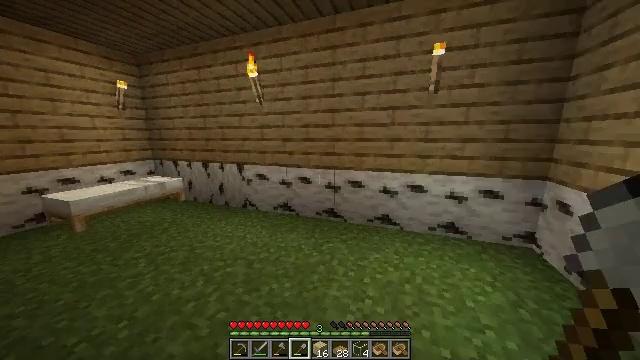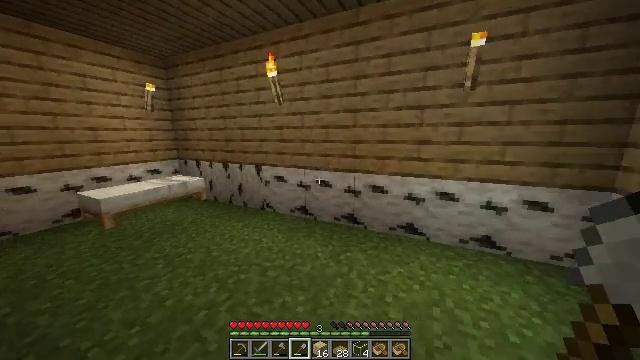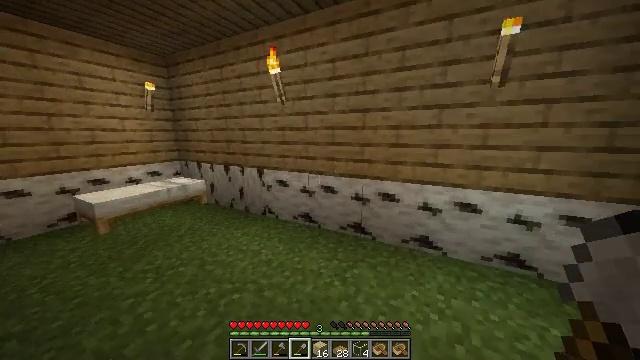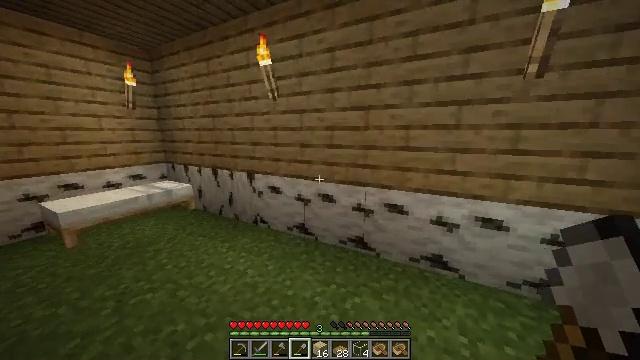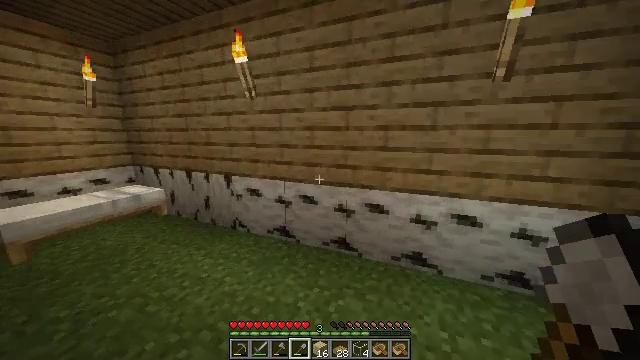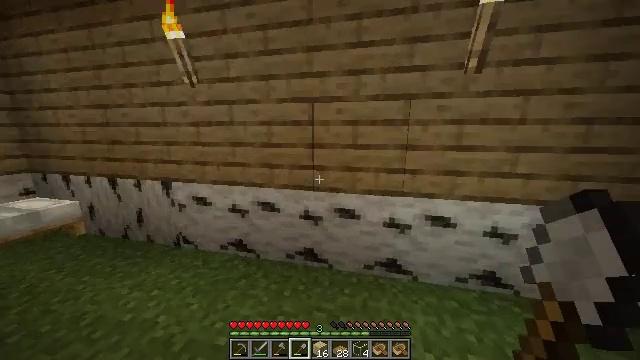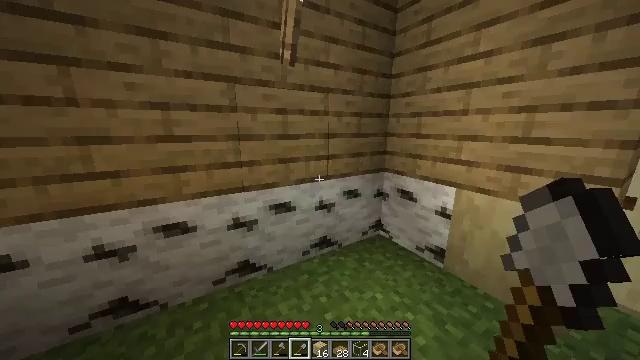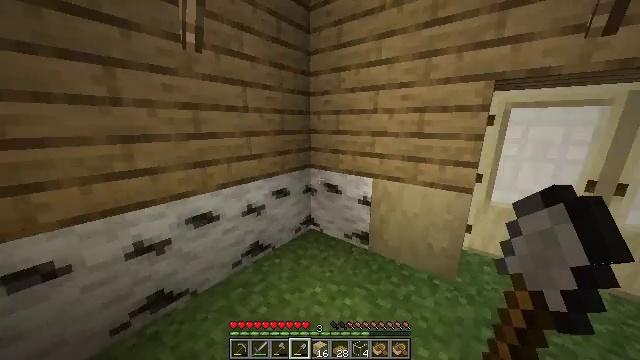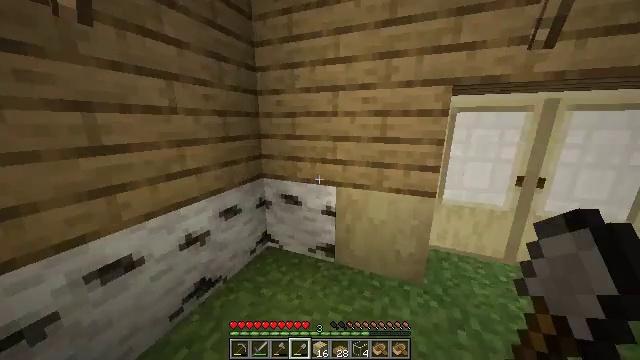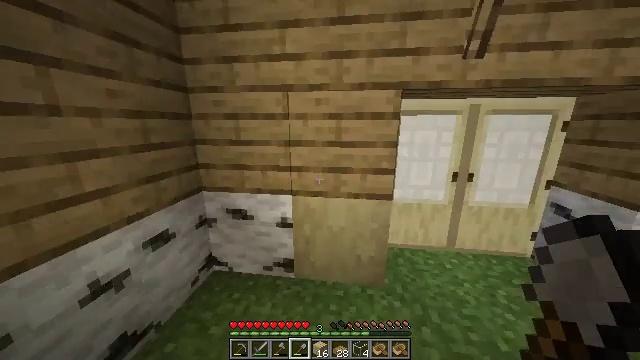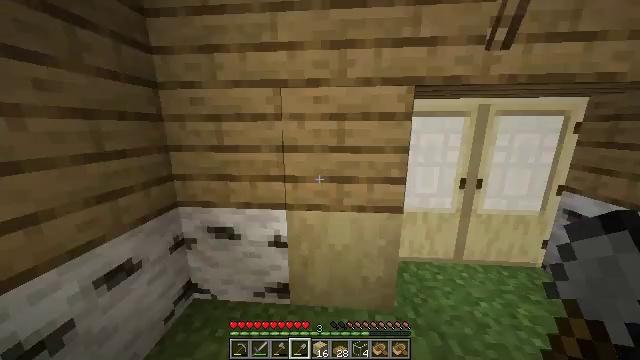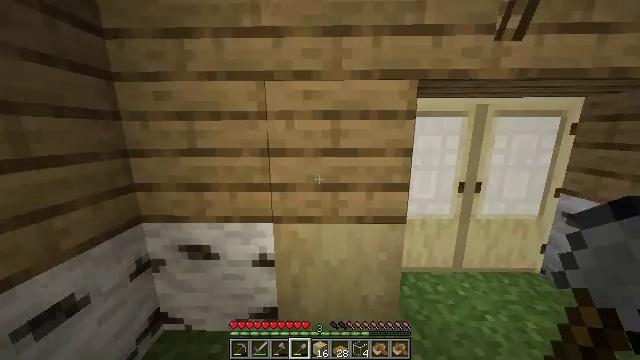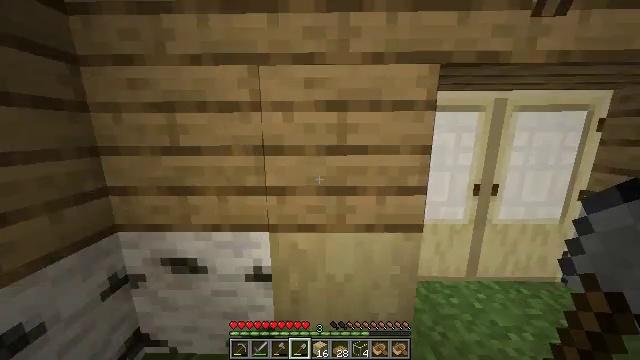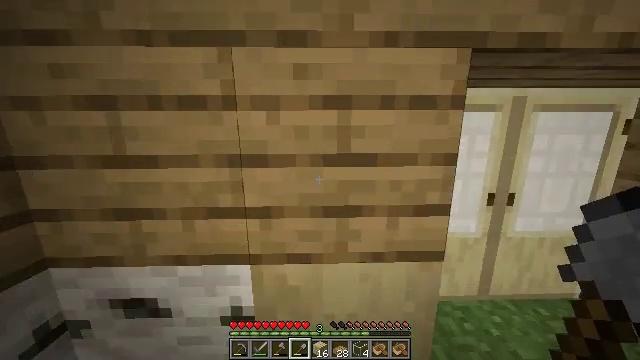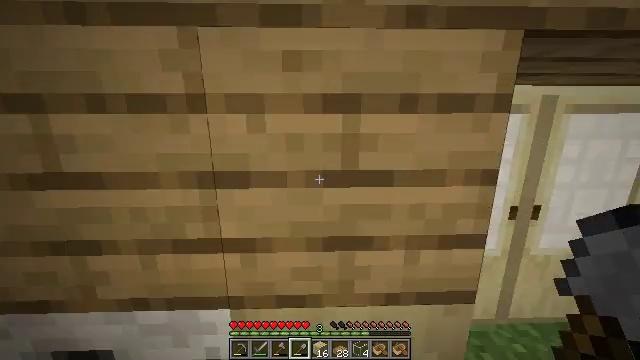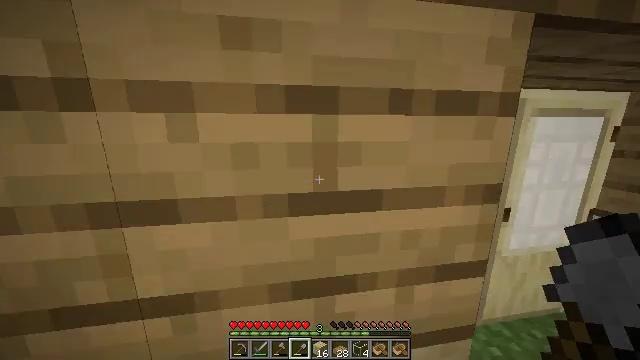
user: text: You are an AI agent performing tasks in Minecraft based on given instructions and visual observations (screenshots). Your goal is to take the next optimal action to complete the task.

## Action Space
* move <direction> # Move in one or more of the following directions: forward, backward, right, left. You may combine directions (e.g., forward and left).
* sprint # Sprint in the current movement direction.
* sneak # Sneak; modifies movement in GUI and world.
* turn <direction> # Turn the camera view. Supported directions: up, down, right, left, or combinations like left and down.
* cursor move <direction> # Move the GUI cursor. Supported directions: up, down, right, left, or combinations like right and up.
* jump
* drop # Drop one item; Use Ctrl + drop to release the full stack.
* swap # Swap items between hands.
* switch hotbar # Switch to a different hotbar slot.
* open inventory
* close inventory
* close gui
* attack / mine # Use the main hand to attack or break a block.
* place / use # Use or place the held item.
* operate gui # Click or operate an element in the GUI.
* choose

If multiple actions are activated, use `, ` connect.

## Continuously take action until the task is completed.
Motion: motion action
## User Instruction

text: Attack the oak planks to recycle it.
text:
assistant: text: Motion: move forward, sprint, turn left
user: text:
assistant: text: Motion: move forward, sprint, turn left
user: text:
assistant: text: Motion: move forward, sprint
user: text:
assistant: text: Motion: move forward, sprint, turn right
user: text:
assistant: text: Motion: move forward, sprint, turn right
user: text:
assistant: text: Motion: move forward, sprint, turn right and down
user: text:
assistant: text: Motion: move forward, sprint, turn right
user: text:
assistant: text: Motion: move forward, sprint, turn right
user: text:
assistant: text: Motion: move forward, sprint, turn right
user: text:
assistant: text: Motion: move forward, sprint, turn right
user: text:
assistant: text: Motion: move forward, sprint, turn right
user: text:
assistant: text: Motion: move forward, sprint
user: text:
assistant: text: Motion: move forward, sprint, turn right
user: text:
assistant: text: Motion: move forward, sprint
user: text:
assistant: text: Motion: move forward, sprint, turn right
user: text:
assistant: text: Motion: move forward, sprint, turn right
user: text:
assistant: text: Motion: move forward, sprint, turn right
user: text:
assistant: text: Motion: move forward, sprint, turn right
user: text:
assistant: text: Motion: move forward, sprint
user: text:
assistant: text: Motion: move forward, sprint
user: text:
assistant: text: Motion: move forward, sprint
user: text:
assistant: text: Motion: move forward, sprint, turn left
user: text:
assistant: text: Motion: move forward, sprint, turn left
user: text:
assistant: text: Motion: move forward, sprint, turn left
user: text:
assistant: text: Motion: move forward, sprint
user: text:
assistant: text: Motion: sprint
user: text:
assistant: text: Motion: sprint, use / place
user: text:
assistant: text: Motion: use / place
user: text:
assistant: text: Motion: use / place
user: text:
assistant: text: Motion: no_op